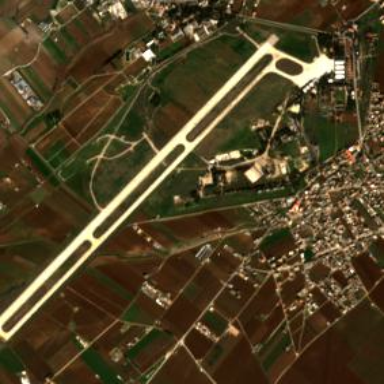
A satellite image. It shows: View of runway in airport.